Interaction volume radius: 5 \u00c5
Interaction volume height: 10 \u00c5
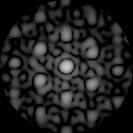
Disorder parameter: 0.5051